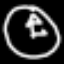
Label: clock